Два отрезка медного и железного провода одинакового сечения сварили встык (см. рис). Через такой провод пропускают постоянный ток $1~ мА$.
Какой электрический заряд накапливается на границе между двумя металлами?
Скольким элементарным зарядам он соответствует?
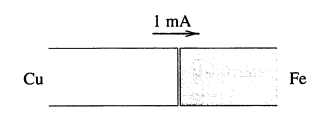
Какой электрический заряд накапливается на границе между двумя металлами?
Ответ: $$ Q \approx 5 \cdot 10^{-21}~Kл $$

Скольким элементарным зарядам он соответствует?
Ответ: $$ 1/30 $$
Темы:
T, Электростатика, Напряженность, Электромагнетизм, Закон Ома в дифференциальной форме, 200 задач